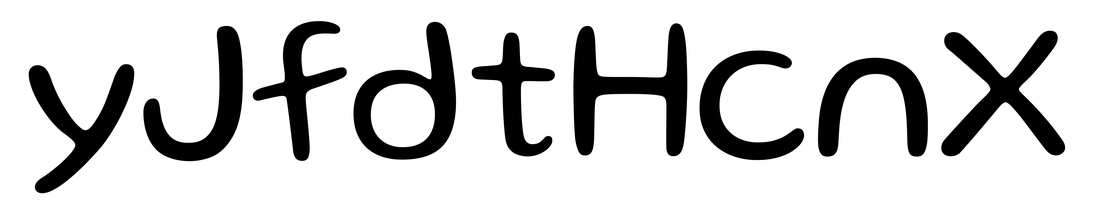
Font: Gluten_Light